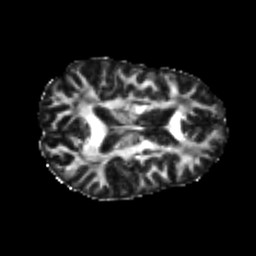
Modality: FA
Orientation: axial
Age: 23
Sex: female
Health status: healthy
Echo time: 0.074 s